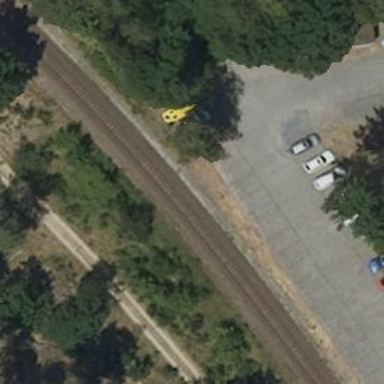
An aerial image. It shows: Railway signal.